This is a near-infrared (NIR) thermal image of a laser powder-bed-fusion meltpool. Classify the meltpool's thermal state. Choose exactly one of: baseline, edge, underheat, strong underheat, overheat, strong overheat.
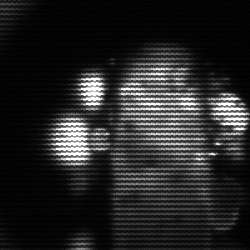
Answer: strong underheat